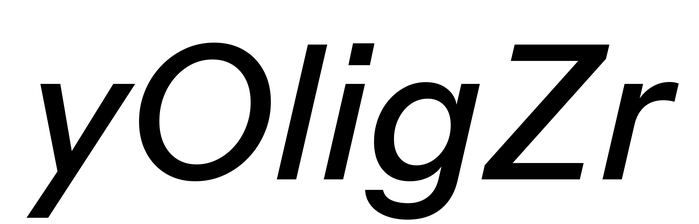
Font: InstrumentSans-Italic_Medium_Italic